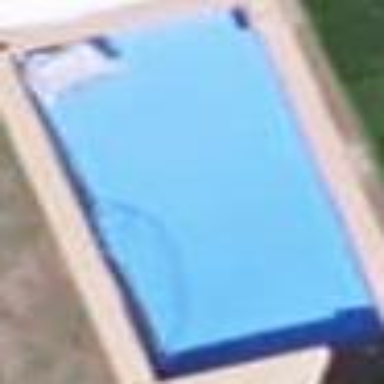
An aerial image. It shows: Swimming pool located in leisure land.